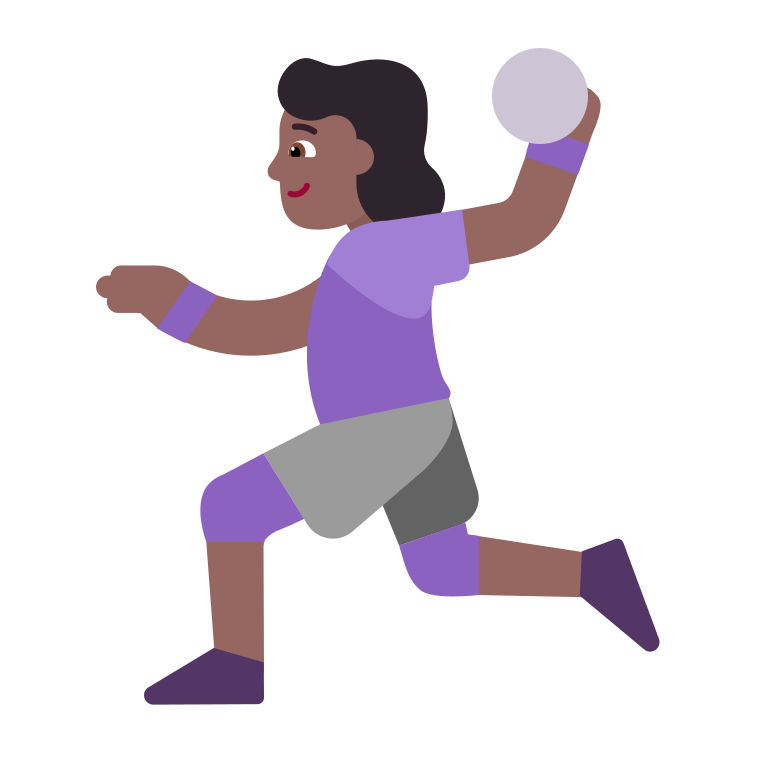
woman playing handball flat  dark